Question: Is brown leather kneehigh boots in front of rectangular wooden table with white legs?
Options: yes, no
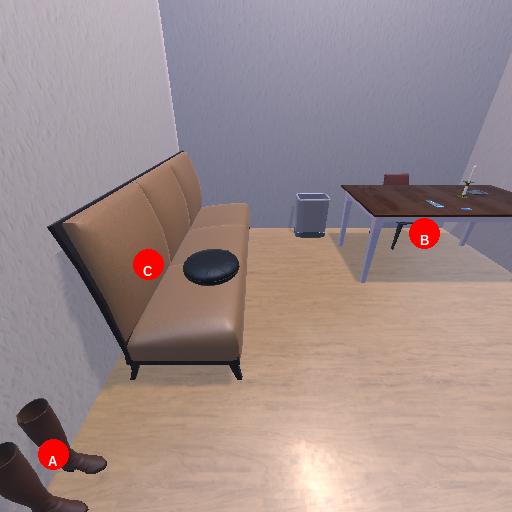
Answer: yes